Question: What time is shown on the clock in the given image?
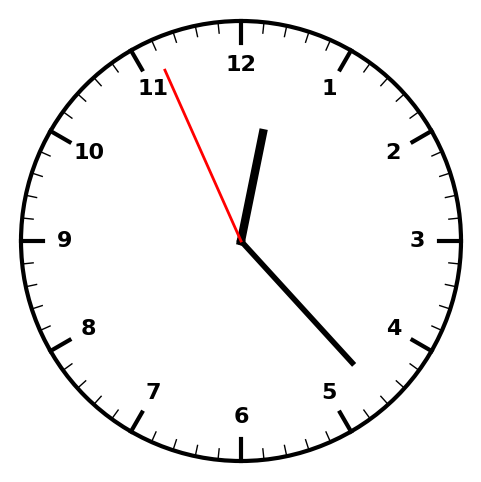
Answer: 12:22:56